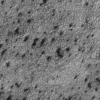
Label: not_dusty